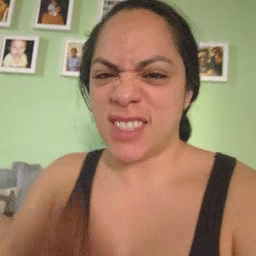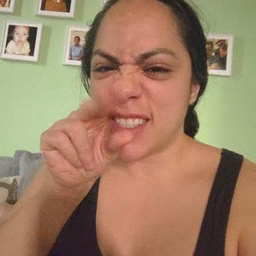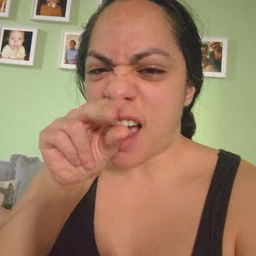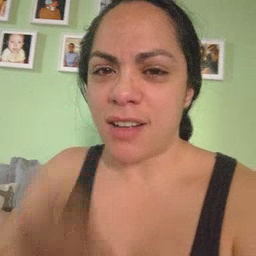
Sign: duck